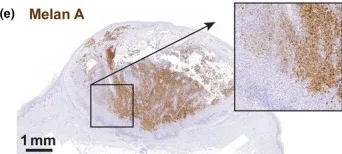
Anti-Melan A.
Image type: pathology (immunostaining)